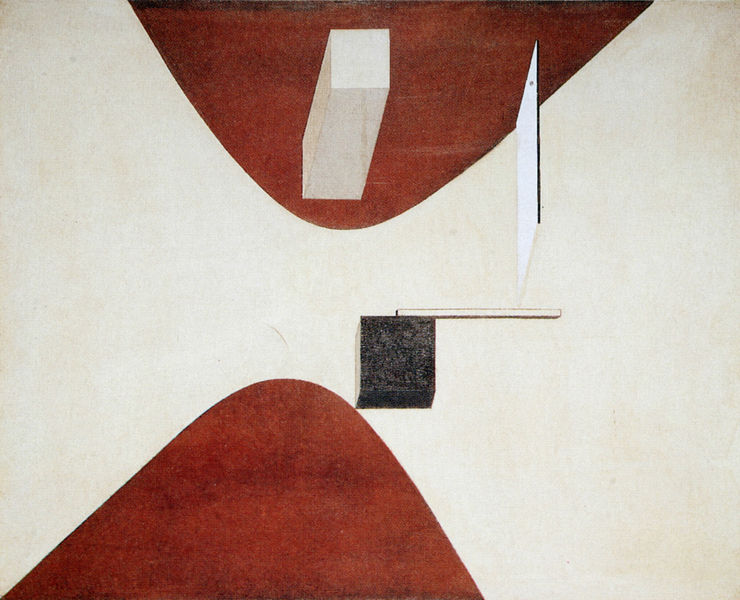
Titel: Proun P.23 Nr.6
Künstler: El Lissitzky
Institution: Eric Estorick Family Collection
Schlagwörter: körper, weiß, kubismus, braun, raum, schwarz, zeichnung, rot, malerei, bild, hügel, kontrast, rund, papier, stab, abstrakt, farben, flächen, formen, balken, tiefe, linie, form, scheibe, druck, druckgraphik, gebogen, würfel, raute, quader, picasso, rotbraun, stange, konstruktivismus, aufriss, dreidimensional, kubus, parabel, tiefenwirkung, perspekive, hyperbel, perspekiven